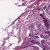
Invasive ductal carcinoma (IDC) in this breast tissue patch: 1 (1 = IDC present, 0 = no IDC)